Question: I am using tfs2svn to migrate our Team Foundation Server to svn. I am running into the following issue:

From researching online, it seems I need to create a batch file named 'pre-revprop-change' containing and exit code of 0 and put it in my local repositories 'hooks' folder. However, I do not see a hooks folder in the repo or inside the .svn folder. Should I be seeing the hooks folder if I'm browsing through Windows Explorer? I cannot seem to find it.
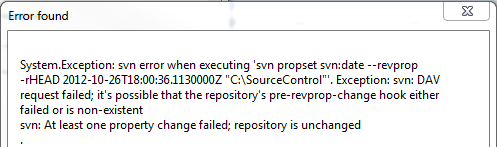
Answer: Repo != Working Copy. If it has a '.svn' folder it's a working copy. You need to open the in Windows explorer (not in TortoiseSVN Repo-browser). It should look like this:
- - - - - - -
I've never used tfs2svn but I've found the <URL> in the tfs2svn project page and the program features a very prominent "SVN destination settings" section with a "SVN repository" field. While it's a URL, it should be a fairly good hint of where the repo is.